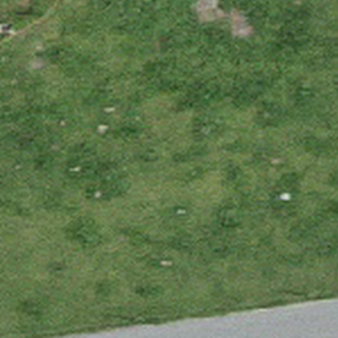
Label: other